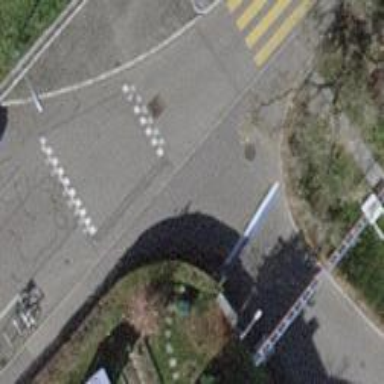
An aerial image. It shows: Unmarked crossing with traffic calming table.